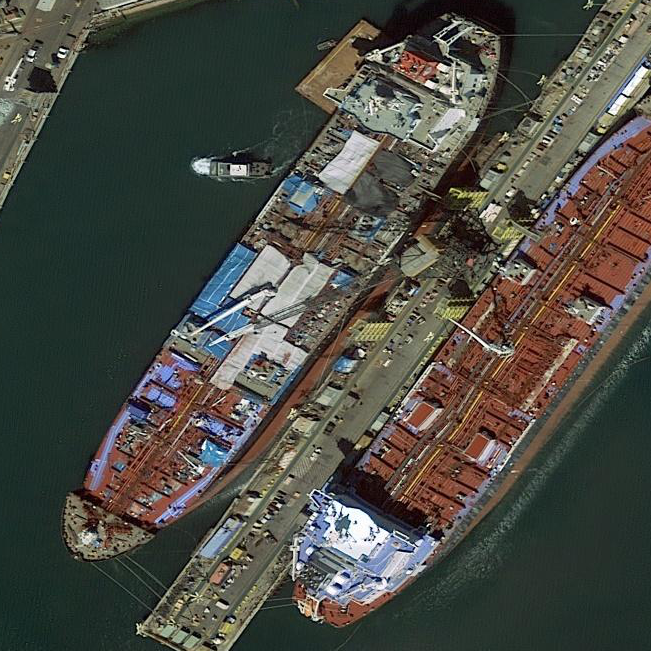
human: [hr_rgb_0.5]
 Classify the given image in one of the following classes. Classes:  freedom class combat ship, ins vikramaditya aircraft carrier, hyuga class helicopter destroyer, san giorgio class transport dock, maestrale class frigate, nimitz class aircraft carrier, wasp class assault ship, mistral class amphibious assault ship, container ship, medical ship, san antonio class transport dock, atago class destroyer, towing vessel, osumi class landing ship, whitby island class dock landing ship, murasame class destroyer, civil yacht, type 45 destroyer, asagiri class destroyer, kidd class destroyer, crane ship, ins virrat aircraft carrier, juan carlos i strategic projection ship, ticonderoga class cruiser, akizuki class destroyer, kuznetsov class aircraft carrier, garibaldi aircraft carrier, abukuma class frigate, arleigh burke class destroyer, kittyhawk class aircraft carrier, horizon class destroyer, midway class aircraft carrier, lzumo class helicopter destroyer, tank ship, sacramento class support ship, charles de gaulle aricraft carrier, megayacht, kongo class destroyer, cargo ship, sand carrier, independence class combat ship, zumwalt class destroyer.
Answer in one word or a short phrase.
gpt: Cargo ship